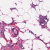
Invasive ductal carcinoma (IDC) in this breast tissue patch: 0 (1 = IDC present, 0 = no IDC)